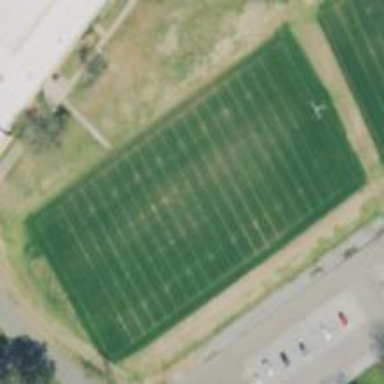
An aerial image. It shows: American football pitch for leisure and sport activities.